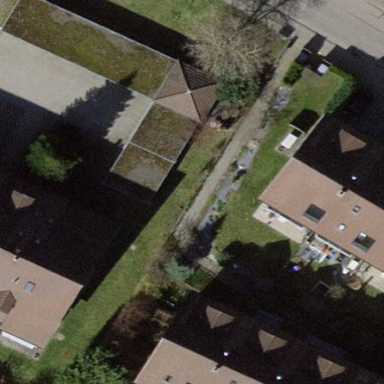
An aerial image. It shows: Garage building.